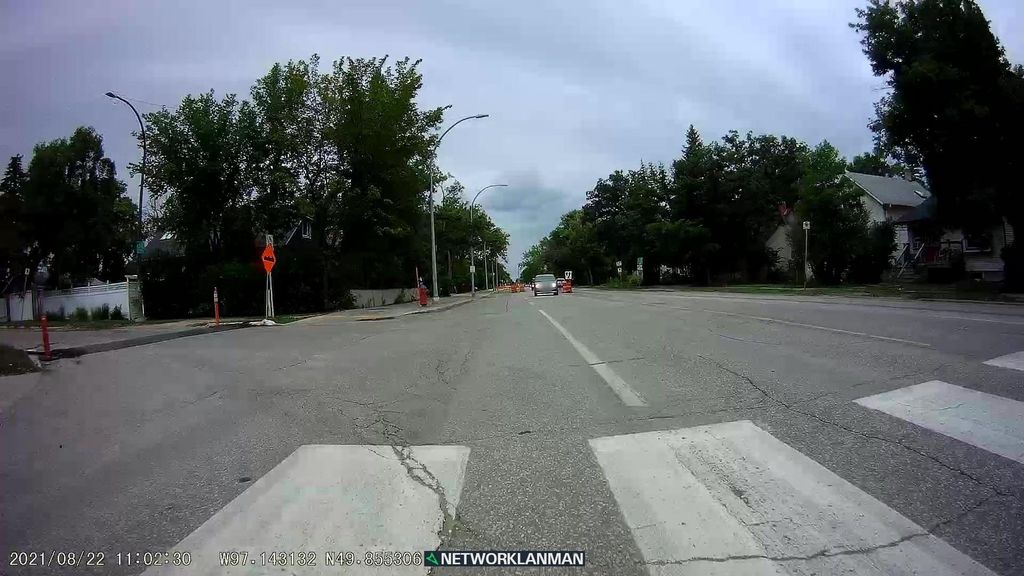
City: winnipeg